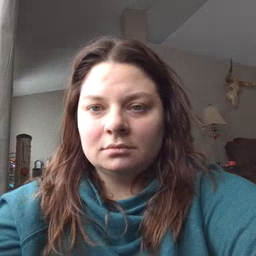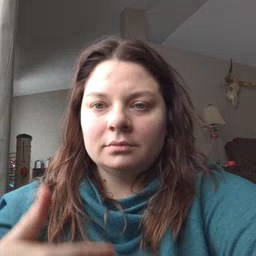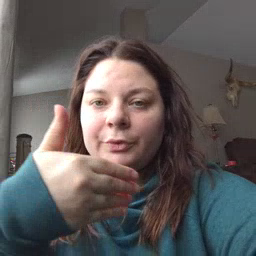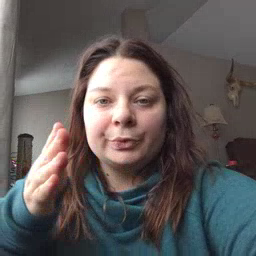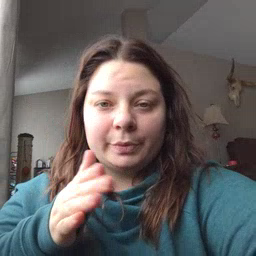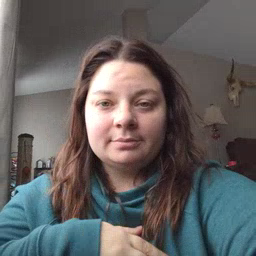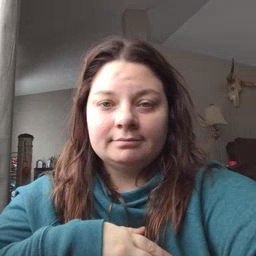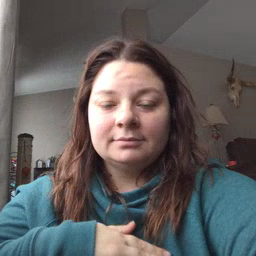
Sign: room